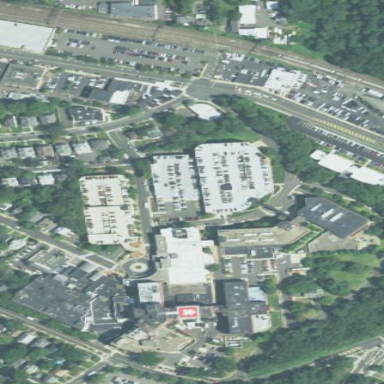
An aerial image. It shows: Hospital providing healthcare services.